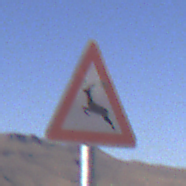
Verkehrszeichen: WildwechselRechts
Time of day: MorningAfternoon
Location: Outdoor (Nature)
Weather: Clear
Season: NotSpecified
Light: Natural